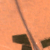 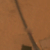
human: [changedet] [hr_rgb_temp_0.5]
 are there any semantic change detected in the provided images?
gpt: The green area on the left appears smaller and the one on the right was removed.